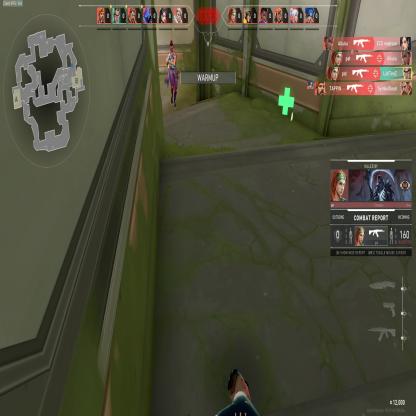
Label: enemy